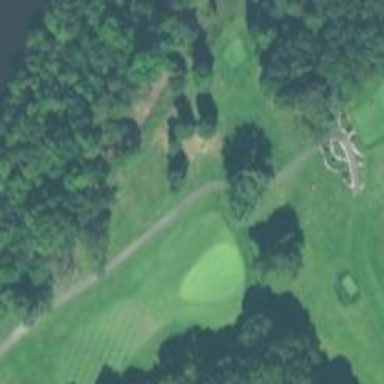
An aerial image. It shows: Path used for both walking and golf.